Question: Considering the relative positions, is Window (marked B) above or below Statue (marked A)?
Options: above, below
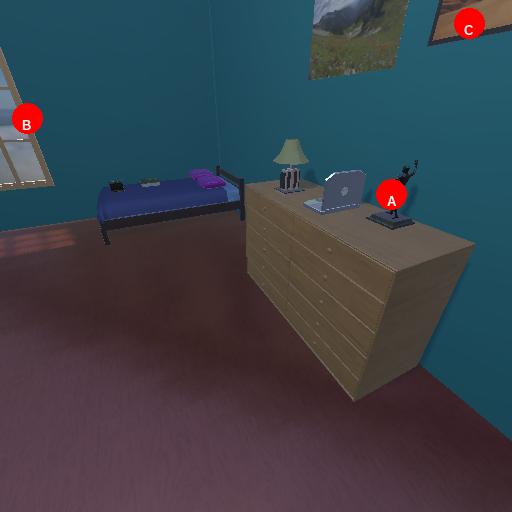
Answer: above